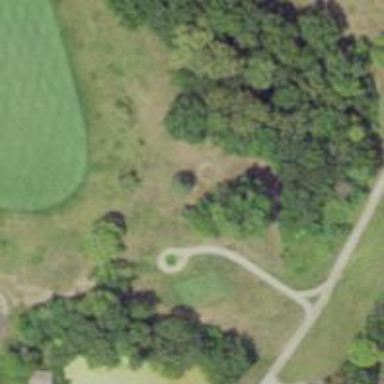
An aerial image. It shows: Footway that doubles as golf path.